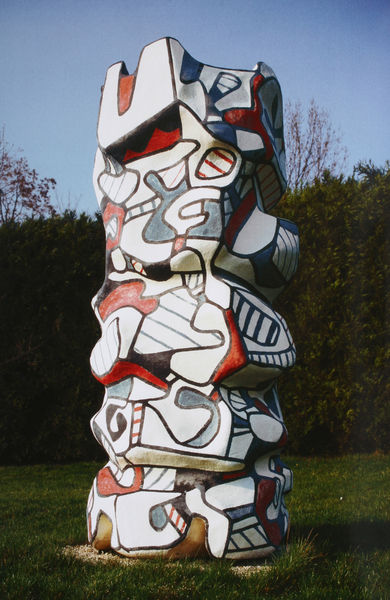
Titel: Tour ballerine
Künstler: Jean Dubuffet
Standort: Paris
Institution: Collection Fondation Dubuffet
Schlagwörter: blau, himmel, weiß, braun, bunt, schwarz, säule, gras, rasen, rot, wiese, natur, büsche, garten, skulptur, italien, abstrakt, farben, modern, farbe, formen, linien, massiv, streifen, plastik, foto, linie, form, groß, objekt, unförmig, sculpture, skuptur, kunststoff, triche, getürmt, kunstharz, niki, niki de saint phalle, nikki de saint phalle, ployresin, pol.yresin, polyresin, strichs, gitterartig